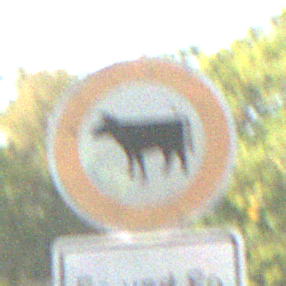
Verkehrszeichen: VerbotViehtrieb
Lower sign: ZeitangabenMitBeschraenkungAufWochentage8
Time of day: MorningAfternoon
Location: Outdoor (Suburban)
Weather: Clear
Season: NotSpecified
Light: Natural